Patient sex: F
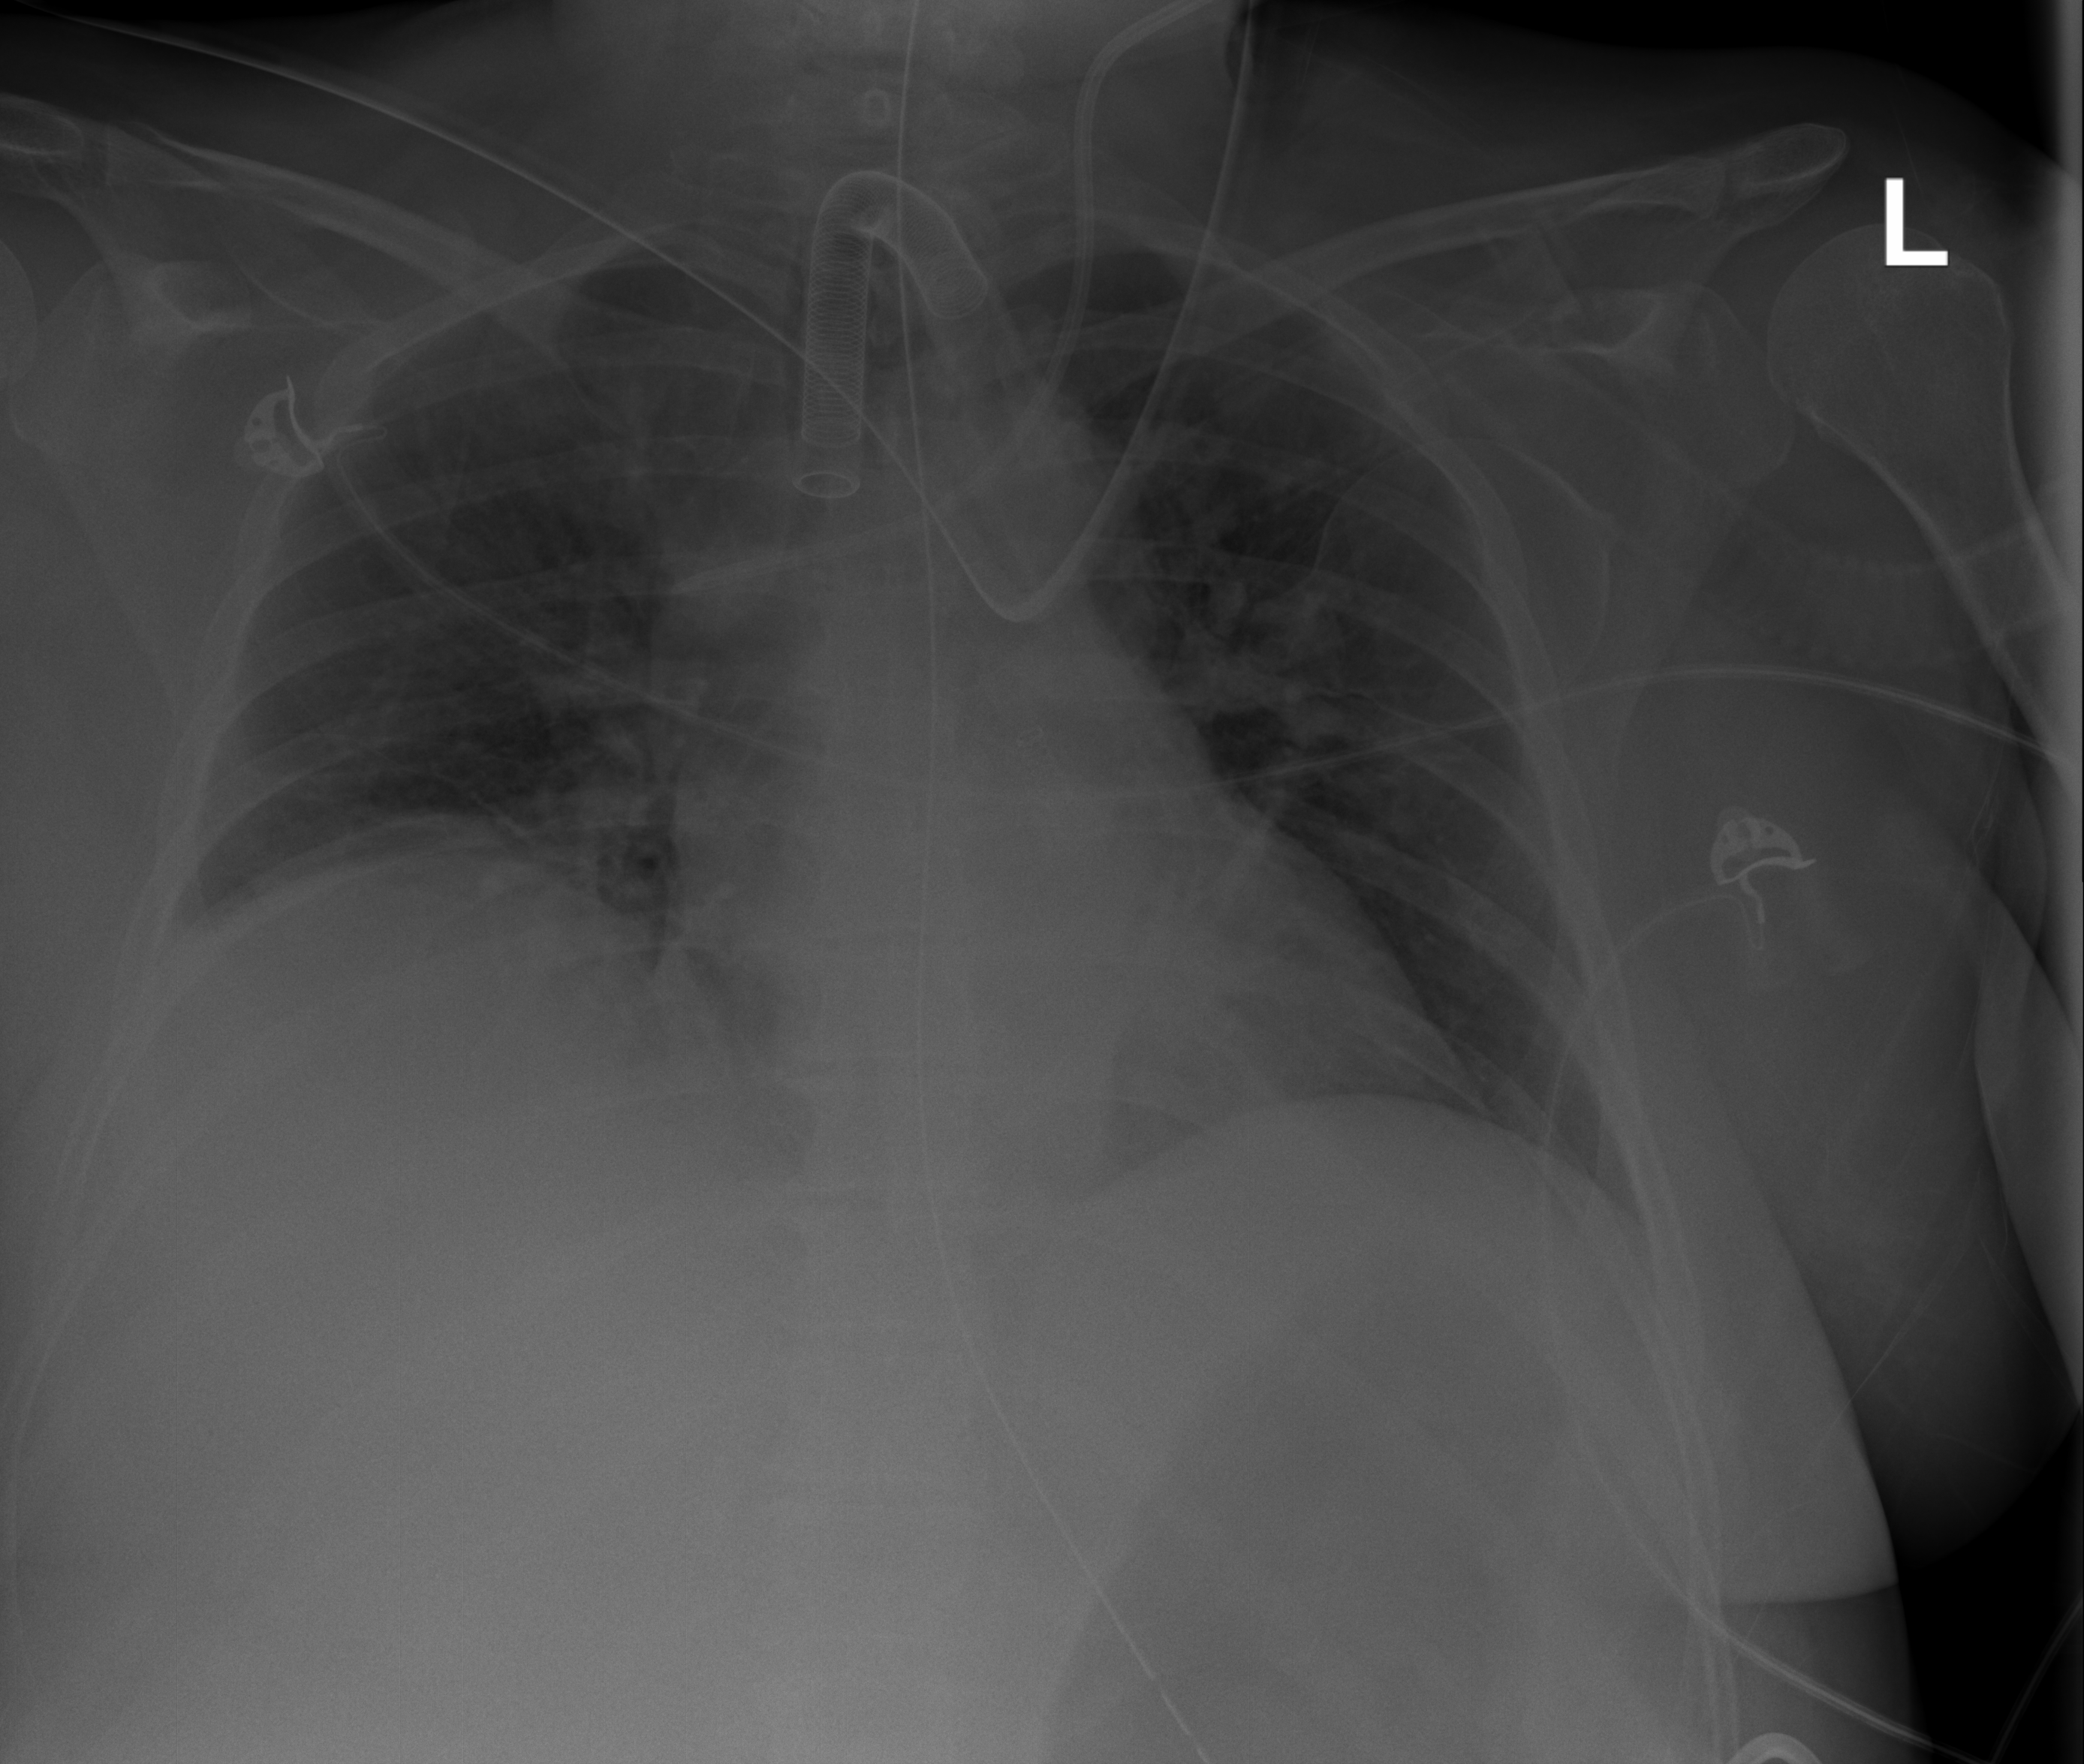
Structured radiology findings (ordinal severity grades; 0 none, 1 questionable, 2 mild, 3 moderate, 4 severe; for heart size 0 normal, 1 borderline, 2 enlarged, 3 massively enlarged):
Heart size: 1
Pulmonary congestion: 1
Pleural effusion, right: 3
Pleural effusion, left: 2
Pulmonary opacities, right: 1
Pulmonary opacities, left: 0
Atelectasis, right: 3
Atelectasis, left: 2